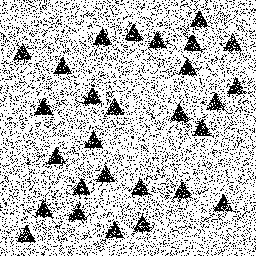
Squares: 0
Triangles: 28
Stars: 0
Total shapes: 28